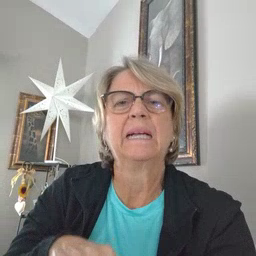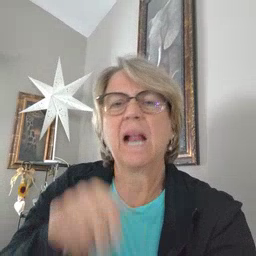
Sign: clean